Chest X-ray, AP view. Patient: 27 years old, sex F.
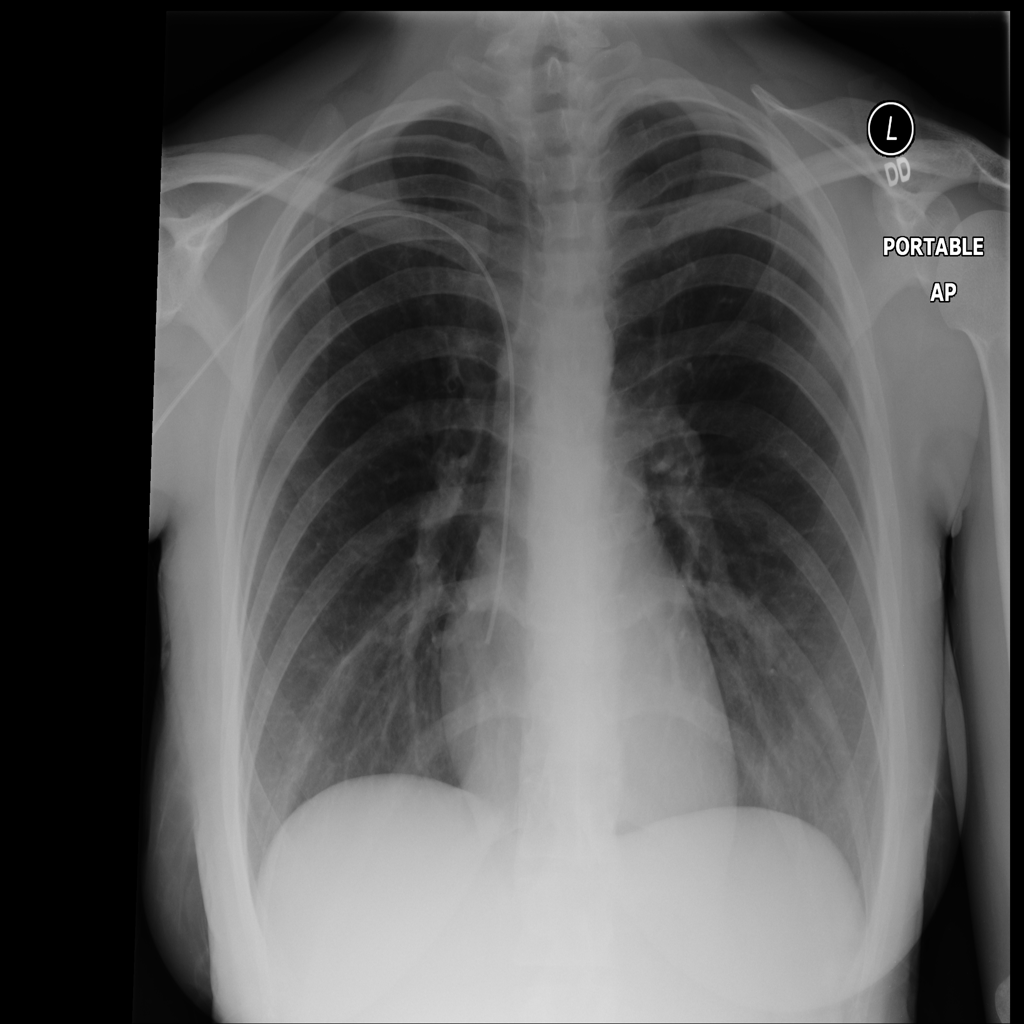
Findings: No Finding